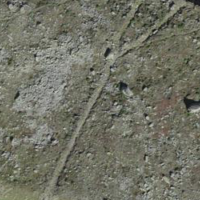
EUNIS habitat code: 48
Species observed at this site:
Rupicapra rupicapra